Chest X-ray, PA view. Patient: 34 years old, sex M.
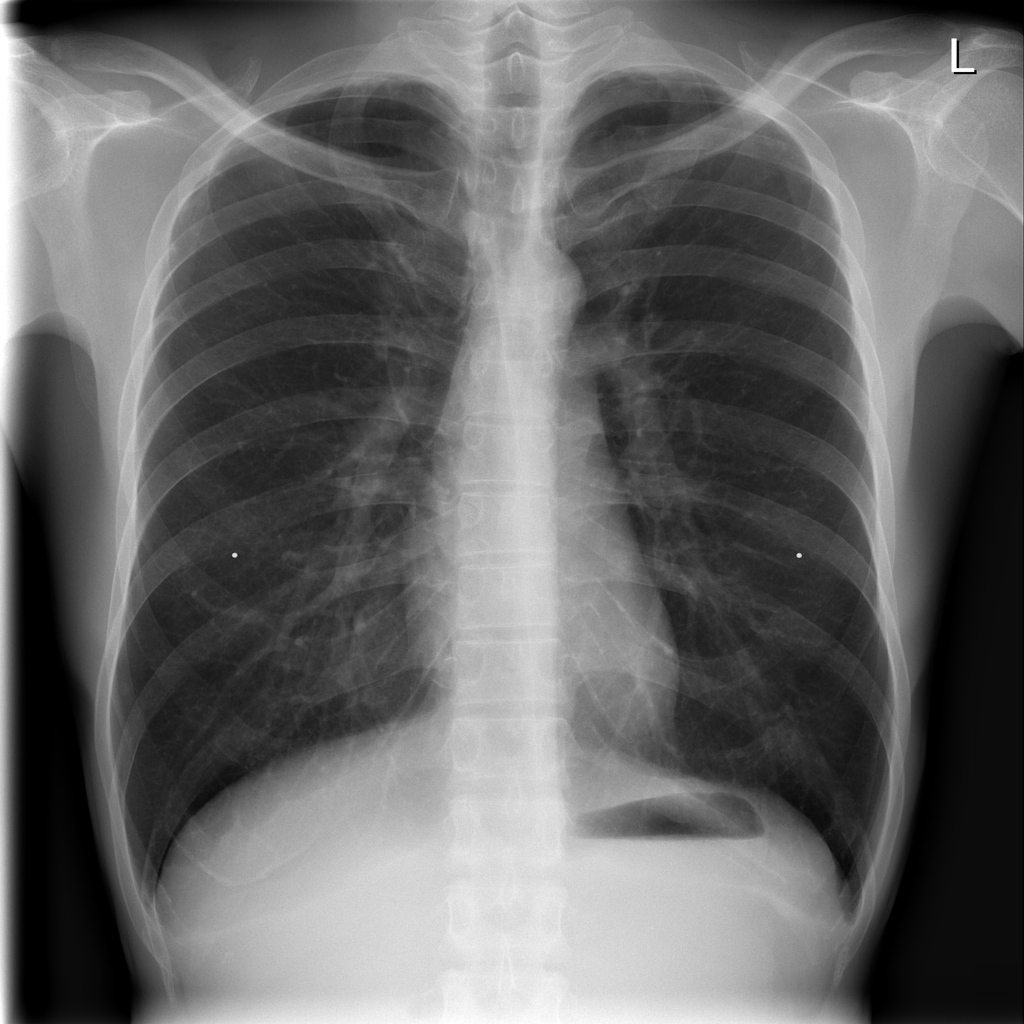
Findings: No Finding